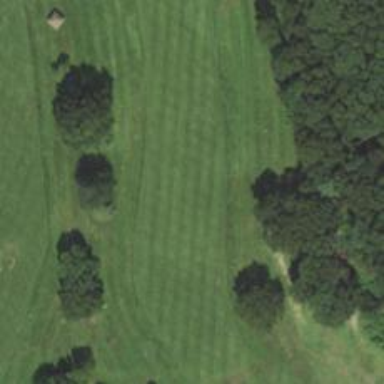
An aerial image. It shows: View of golf hole.